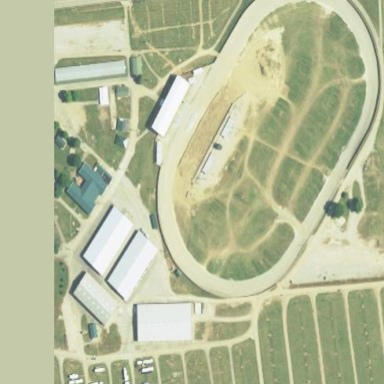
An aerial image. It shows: Track on leisure land used for horse racing.